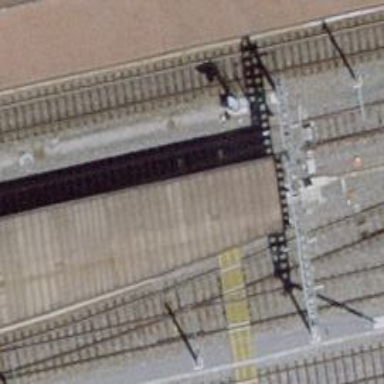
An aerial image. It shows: Railway signal.